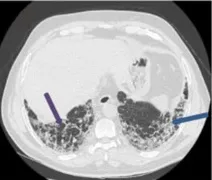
Follow-up chest CT scan of post-COVID-19 pneumonia (second chest CT scan). Subpleural reticulations. Blue arrow),. Lobular distortions. Violet arrow).
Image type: radiology (ct)